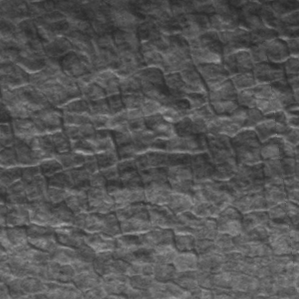
Label: frost